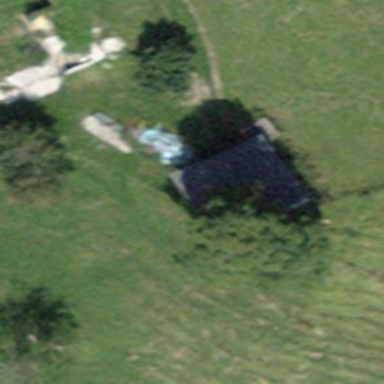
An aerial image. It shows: Barn.